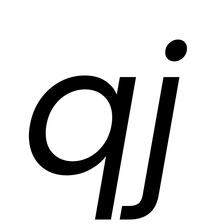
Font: Poppins-Italic